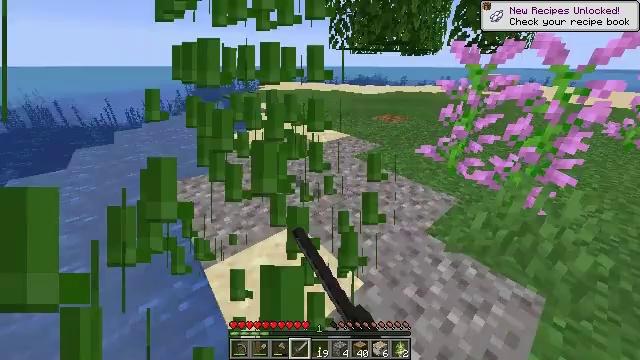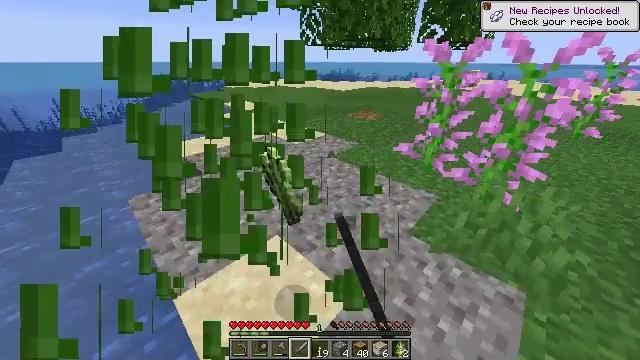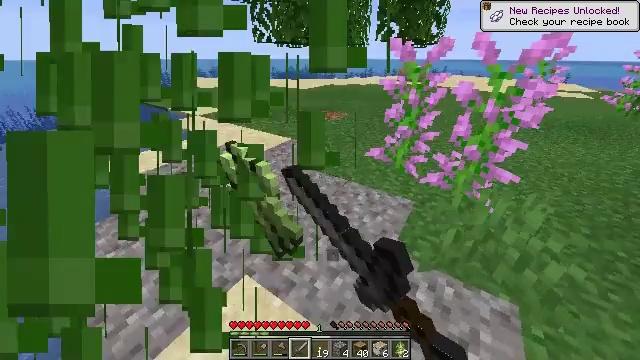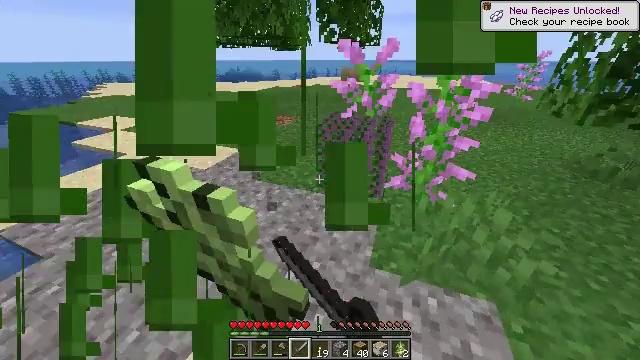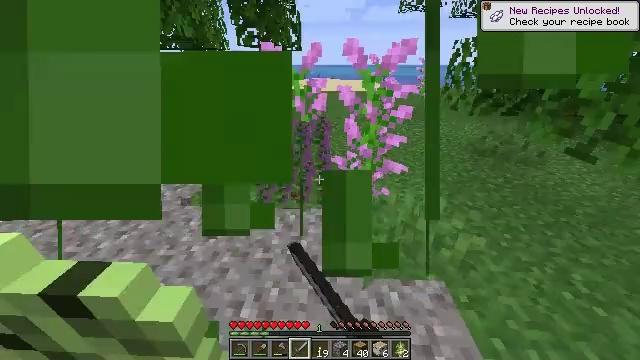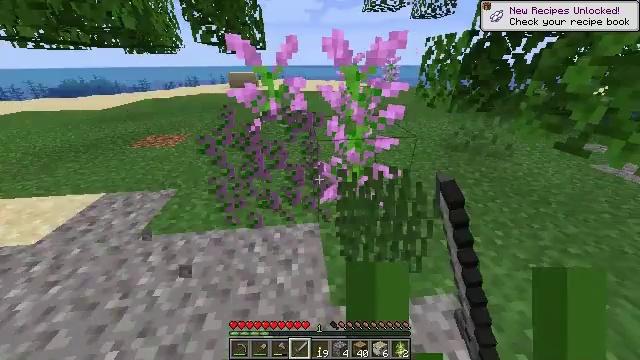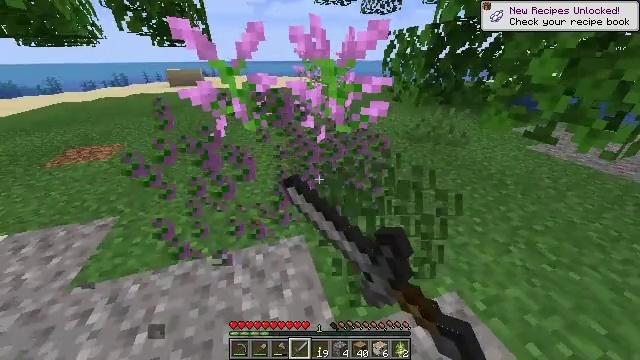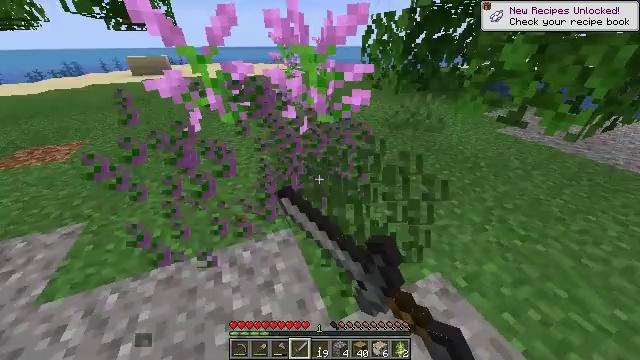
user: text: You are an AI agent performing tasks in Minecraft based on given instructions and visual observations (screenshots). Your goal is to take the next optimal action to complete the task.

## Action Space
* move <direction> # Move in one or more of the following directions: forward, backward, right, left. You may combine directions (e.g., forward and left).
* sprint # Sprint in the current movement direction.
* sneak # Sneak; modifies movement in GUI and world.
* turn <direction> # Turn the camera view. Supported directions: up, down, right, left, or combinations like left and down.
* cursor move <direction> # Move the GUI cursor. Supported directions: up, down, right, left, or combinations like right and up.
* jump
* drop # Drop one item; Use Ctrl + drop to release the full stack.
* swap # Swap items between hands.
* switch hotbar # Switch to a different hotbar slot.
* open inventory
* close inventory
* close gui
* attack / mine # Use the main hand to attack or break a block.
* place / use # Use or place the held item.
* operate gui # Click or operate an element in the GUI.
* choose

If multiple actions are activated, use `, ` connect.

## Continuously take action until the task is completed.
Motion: motion action
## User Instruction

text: Gather lilac from the ground.
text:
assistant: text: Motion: move forward, turn right, attack / mine
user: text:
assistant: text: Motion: move forward, turn right, attack / mine
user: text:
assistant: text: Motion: move forward, turn right, attack / mine
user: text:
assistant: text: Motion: move forward, turn right, attack / mine
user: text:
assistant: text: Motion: move forward and move left, turn right, attack / mine
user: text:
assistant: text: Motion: move forward and move left, turn right, attack / mine
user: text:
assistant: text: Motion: move forward and move left, turn right and down, attack / mine
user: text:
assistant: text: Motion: attack / mine